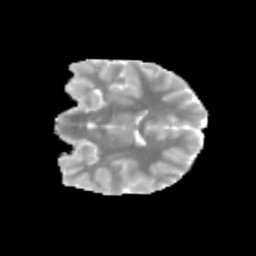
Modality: MD
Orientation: coronal
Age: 12
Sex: male
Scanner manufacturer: siemens
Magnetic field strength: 3 T
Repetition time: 3.8 s
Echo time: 0.07 s